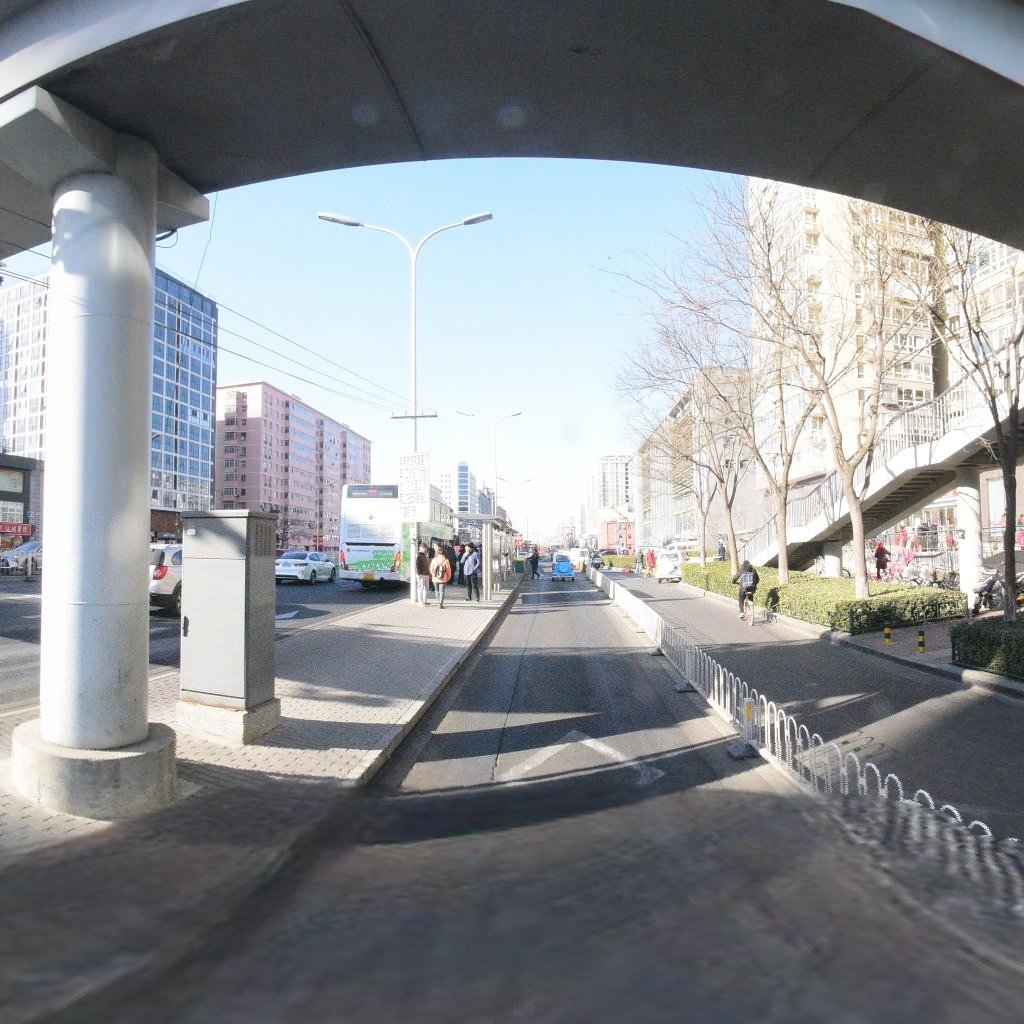
Region: Dongcheng
Road damage annotations: longitudinal crack